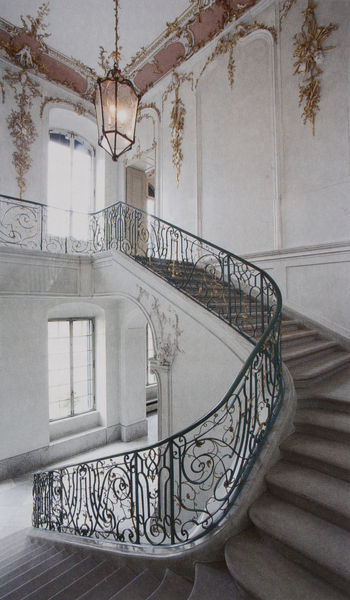
Titel: Treppenhaus
Künstler: François de (d. Ä.) Cuvilliés
Standort: Calden
Institution: Schloss Wilhelmsthal
Schlagwörter: schatten, weiß, blumen, fenster, geschwungen, hell, lampe, laterne, licht, marmor, schwarz, säule, tür, gebäude, haus, rose, schloss, muster, ornament, wand, architektur, barock, sockel, stein, innenraum, sonne, boden, gold, decke, innen, rosa, schön, ranken, schwung, farbig, bogen, beleuchtung, treppe, architecture, hall, lamp, palace, stair, stairs, steps, white, window, black, gilded, green, interior, jugendstil, old, windows, floral, ornamente, verzierung, wandmalerei, altrosa, decorative, lciht, pattern, pink, leuchter, metall, stuck, aufgang, brown, chandalier, deckenlampe, durchgang, floor, geländer, railing, staircase, stufen, granit, tor, foto, fotografie, photographie, bögen, wände, eingang, eisen, gang, gusseisen, schmiedeeisen, offen, burg, durchblick, palast, balustrade, links, schwarz-weiss, flur, girlanden, photo, kurve, gesims, erleuchtet, fenstergitter, flower, stone, treppenhaus, house, treppengeländer, baroque, metal, fresko, light, wendeltreppe, drawing, reliefs, fotographie, french, spirale, art deco, verzierungen, spiral, door, sunlight, lantern, etage, würzburg, architect, ceiling, stiegen, pompös, steinstufen, elegant, lamb, schmiedekunst, relief, rococo, hanging, doorway, elaborate, photograph, faded, big, vine, vines, tall, iron, molding, rail, stucco, pendant, inside, wrought, elegance, draping, 19. jahrhundert, hängeleuchte, curve, stuffe, stairwell, curved, deco, banister, burge, chandeller, filigree, handrail, bulb, wrought iron, winows, floraö, wweiseiß, deckenmalerei, treppenaufgang, second floor, balustraade, elekterizität